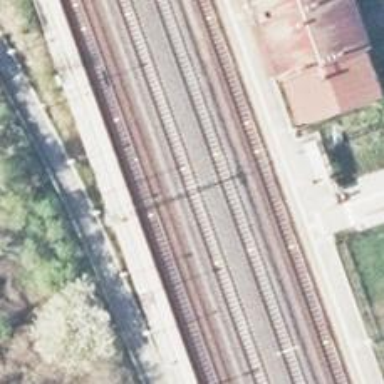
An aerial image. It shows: Milestone along the railway with catenary mast.